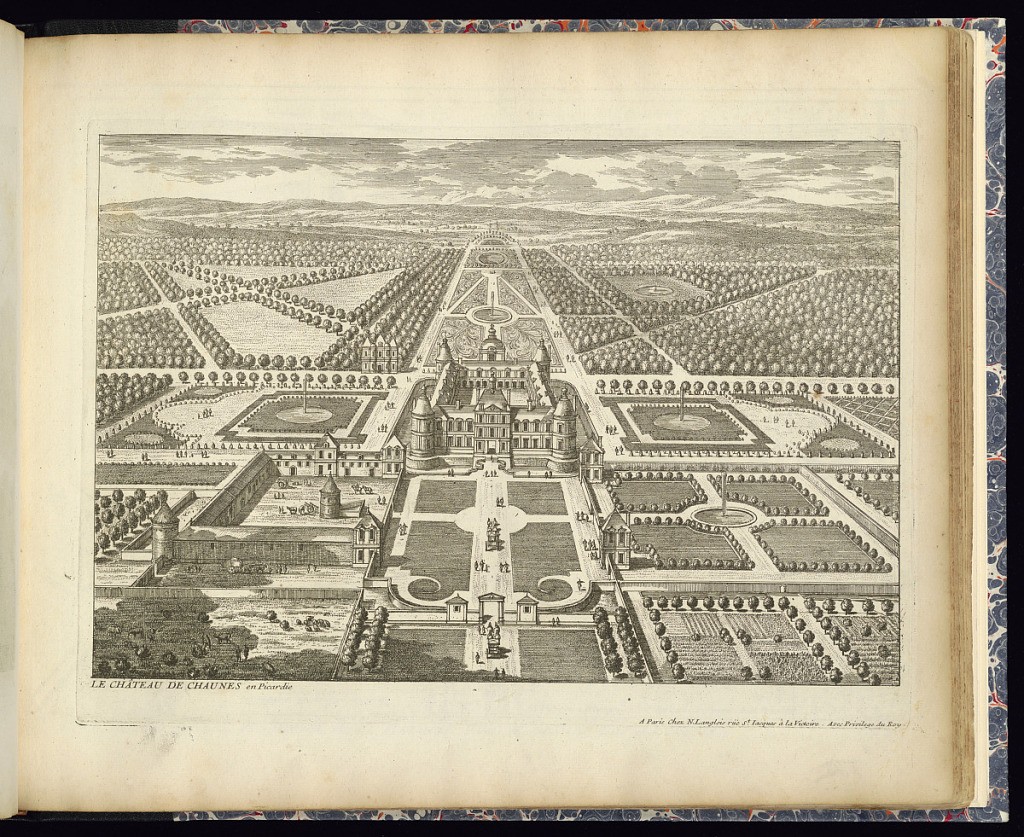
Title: LE CHÂTEAU DE CHAUNES en Picardie
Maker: Adam Perelle, French, 1638 – 1695
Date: late 17th century
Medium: Etching on laid paper
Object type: Print
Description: Bird's eye view of the chateau of Chaulnes with its formal gardens and parkland/ landscape beyond. Courtyard and gate in the foreground with garden buildings/ pavilions, fountains, and trees. Formal parterre planting, fountains, avenues, and trees beyond. Figures throughout the grounds. The plate is titled.